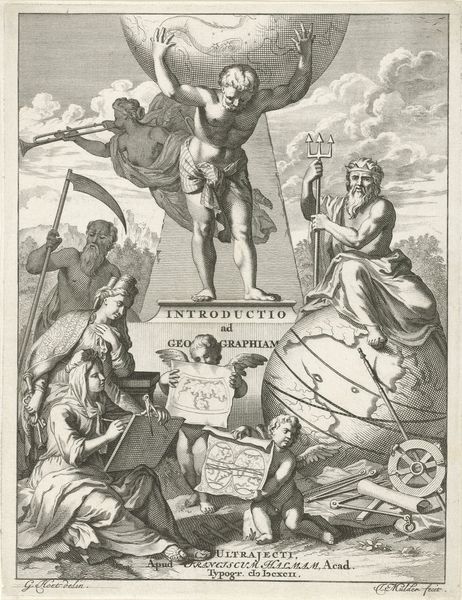
Titel: Allegorie op de geografie
Künstler: Joseph Mulder
Standort: Amsterdam
Institution: Rijksmuseum
Schlagwörter: atlas, graugelb